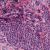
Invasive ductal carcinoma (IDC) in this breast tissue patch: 1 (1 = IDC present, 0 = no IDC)